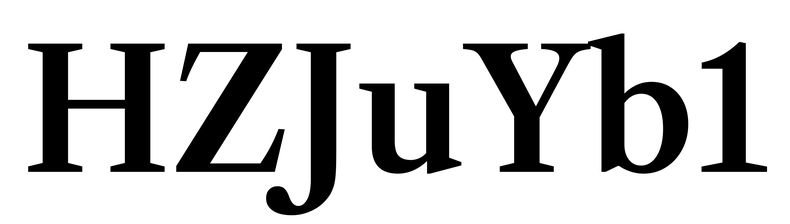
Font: LibreCaslonText_SemiBold